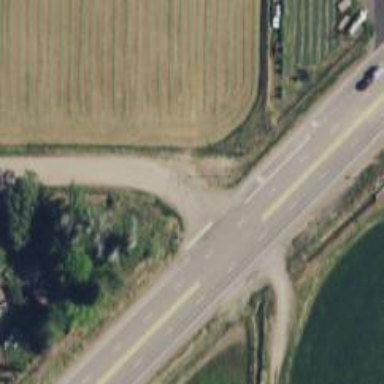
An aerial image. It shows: Asphalt road designated as trunk highway.